Question: Hello I am using a theme in which when register user signs in, it shows a basic word of "profile" for every user. I want to change it to the username of the registered person.
I don't know much about coding, it would be great if someone solved this.
Here is an image for more clarification:

and here is the code from which it called, I think this code need changes.
'''
function user_link_menu(){
$result= '';
if( options::logic( 'general' , 'user_login' ) ){ ?>
<div class="login-form b w_105"><!--Login form starts here-->
<?php
if( is_user_logged_in () ){
$u_id = get_current_user_id();
$picture = facebook::picture();
if( strlen( $picture ) && get_user_meta( $u_id , 'custom_avatar' , true ) == ''){
?><a href="http://facebook.com/profile.php?id=<?php echo facebook::id(); ?>" class="profile-pic"><img src="<?php echo $picture; ?>" width="32" width="32" /></a><?php
}else{
echo '<a href="' . get_author_posts_url( $u_id ) . '" class="profile-pic">' . cosmo_avatar( $u_id , 32 , $default = DEFAULT_AVATAR_LOGIN ) . '</a>';
}
$url = home_url();
$like = array( 'fp_type' => "like" );
$url_like = add_query_arg( $like , $url );
?>
<div class="cosmo-icons"><!--Login logout links-->
<ul class="sf-menu">
<li class="signin">
<a href="<?php echo get_author_posts_url( $u_id ); ?>"><?php _e('profile','cosmotheme'); ?></a>
<ul>
<?php if(is_numeric(options::get_value( 'general' , 'user_profile_page' )) && options::get_value( 'general' , 'user_profile_page' ) > 0){ ?>
<li class="my-settings"><a href="<?php echo get_page_link(options::get_value( 'general' , 'user_profile_page' )); ?>"><?php _e( 'My settings' , 'cosmotheme' ); ?></a></li>
<?php } ?>
<li class="my-profile"><a href="<?php echo get_author_posts_url( $u_id ).'?type=post'; ?>"><?php _e( 'My profile' , 'cosmotheme' ); ?></a></li>
<?php
if( options::logic( 'general' , 'enb_likes' ) ){
?><li class="my-likes"><a href="<?php echo get_author_posts_url( $u_id ).'?type=like'; ?>"><?php _e( 'My loved posts' , 'cosmotheme' ); ?></a></li><?php
}
?>
<?php $post_item_page = get_page_by_title('Post Item'); ?>
<li class="my-add"><a href="<?php echo get_page_link($post_item_page->ID);; ?>"><?php _e( 'Add post' , 'cosmotheme' ); ?></a></li>
<li class="my-logout"><a href="<?php echo wp_logout_url( home_url() ); ?>"><?php _e( 'Log out' , 'cosmotheme' ); ?></a></li>
</ul>
</li>
</ul>
</div>
<?php
}
?>
</div>
<?php } /*if enabled user login*/
}
'''
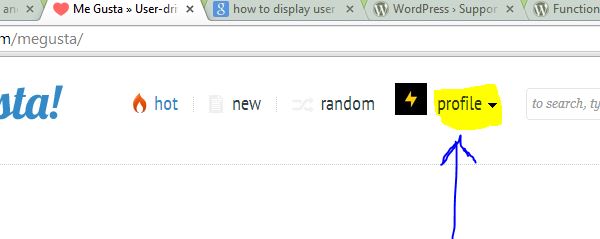
Answer: Change '<?php _e('profile','cosmotheme'); ?>' to '<?=$username;?>' and paste this code before your line:
'''
<?php
global $current_user;
get_currentuserinfo();
if ( is_user_logged_in() ) {
$username = $current_user->user_login;
} else {
$username = 'Log in';
} ?>
'''
Ok, add this:
'''
global $current_user;
get_currentuserinfo();
'''
before 'if( is_user_logged_in () ){' in your code and replace '<?php _e('profile','cosmotheme'); ?>' by '<?=$current_user->user_login;?>'